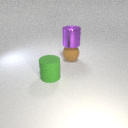
large brown rubber sphere below large purple metal cylinder